Question: In the top of the diagrams below we can see some value (y-axis) changing over time (x-axis).
As this happens we are sampling the value at different and unpredictable times, also we are alternating the sampling between two data sets, indicated by red and blue.
When computing the value at any time, we expect that both red and blue data sets will return similar values. However as shown in the three smaller boxes this is not the case. Viewed over time the values from each data set (red and blue) will appear to diverge and then converge about the original value.

Initially I used linear interpolation to obtain a value, next I tried using Catmull-Rom interpolation. The former results in a values come close together and then drift apart between each data point; the latter results in values which remain closer, but where the average error is greater.
Can anyone suggest another strategy or interpolation method which will provide greater smoothing (perhaps by using a greater number of sample points from each data set)?
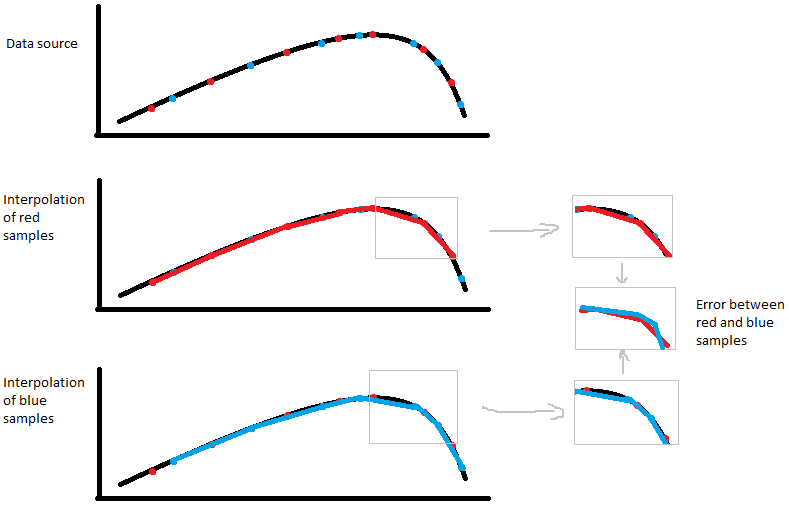
Answer: Try <URL>, B-spline does smoothing.
For example, for uniformly-spaced data (not your case)
'''
Bspline(t) = (data(t-1) + 4*data(t) + data(t+1)) / 6
'''
Of course the interpolated red / blue curves depend on the spacing of the red / blue data points,
so cannot match perfectly.